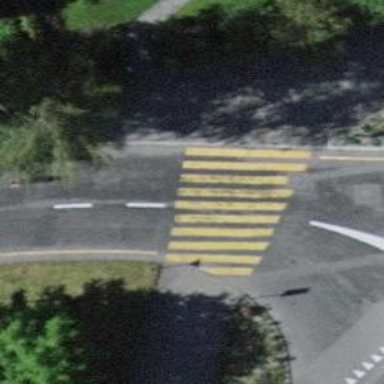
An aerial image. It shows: Uncontrolled zebra crossing with notable zebra markings.